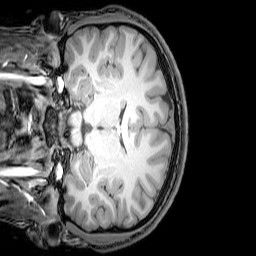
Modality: T1w
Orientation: coronal
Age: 21
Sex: male
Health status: healthy
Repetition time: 0.081 s
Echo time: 0.037 s